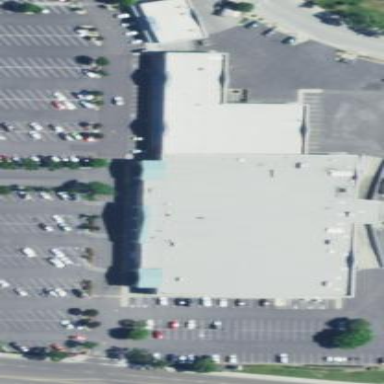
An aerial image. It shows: Supermarket building.